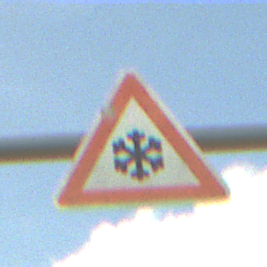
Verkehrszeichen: SchneeOderEisglaette
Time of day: Midday
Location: Outdoor (RoadRail)
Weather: PartlyCloudy
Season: NotSpecified
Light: Natural